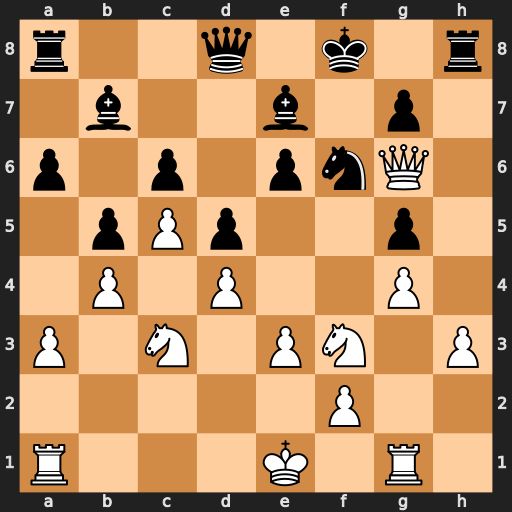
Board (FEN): r2q1k1r/1b2b1p1/p1p1pnQ1/1pPp2p1/1P1P2P1/P1N1PN1P/5P2/R3K1R1
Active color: w
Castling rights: Q
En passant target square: -
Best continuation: Nxg5 Qe8 Nxe6+ Kg8 Qxg7#